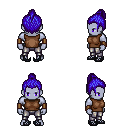
a pixel art fantasy rpg character, male body template, dark elf, purple skin, brown sleeveless shirt, metal pants, blue short topknot hairstyle, leather bracers, ghillies, four views (front, back, left, right), 2x2 character sprite sheet, small pixel art, hard edges, no anti-aliasing